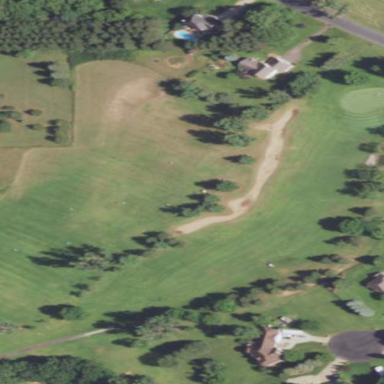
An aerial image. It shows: Sand bunker on golf course.